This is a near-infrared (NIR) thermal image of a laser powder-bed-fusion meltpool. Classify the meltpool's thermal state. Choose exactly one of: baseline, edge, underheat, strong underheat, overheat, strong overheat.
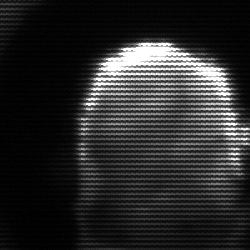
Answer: baseline